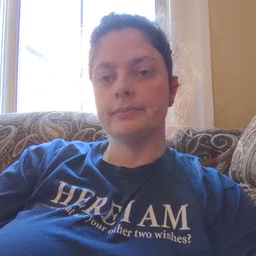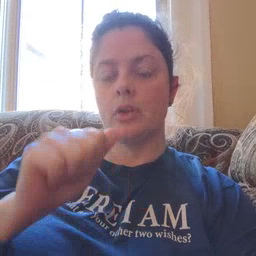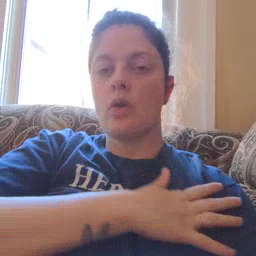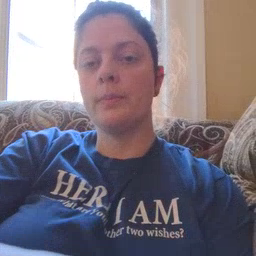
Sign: arm